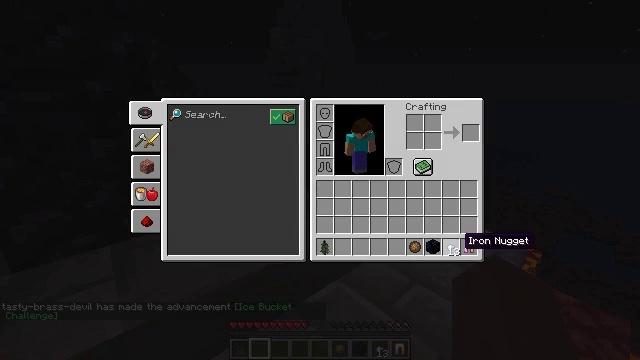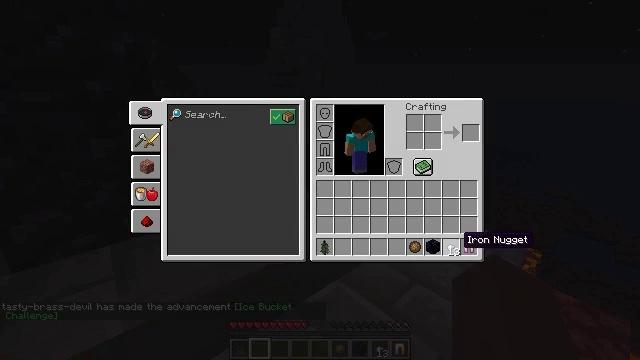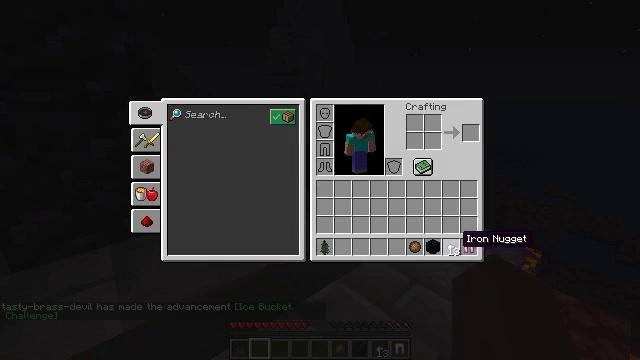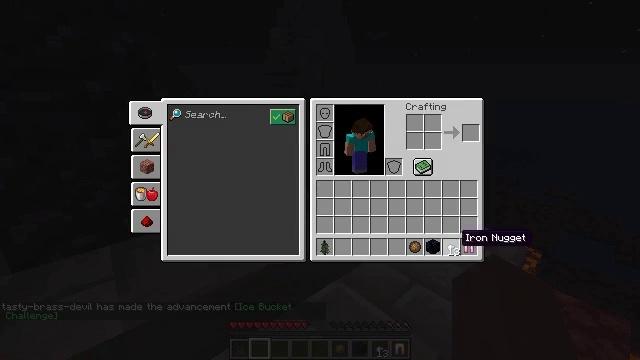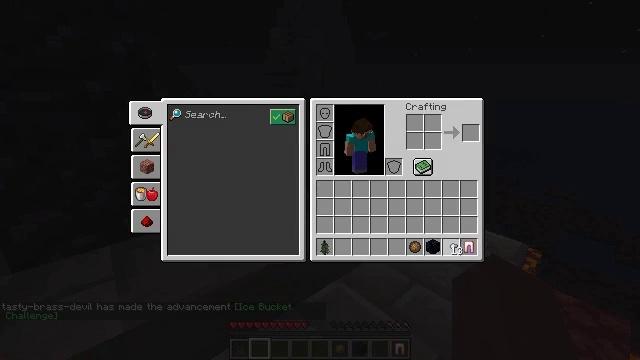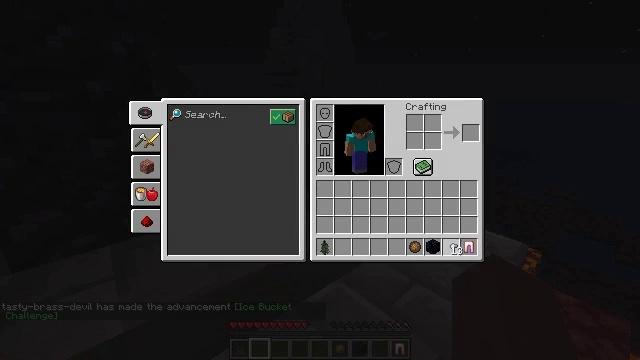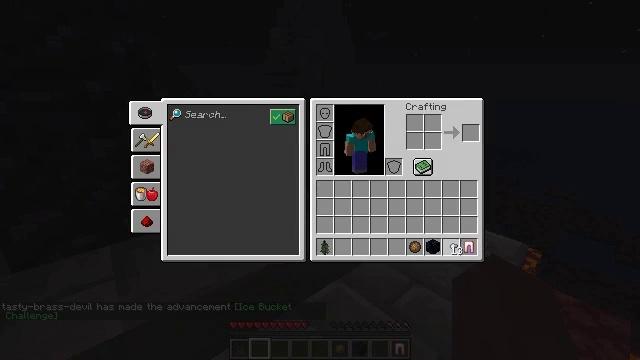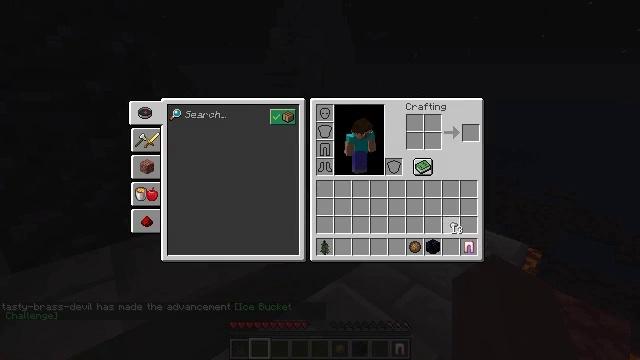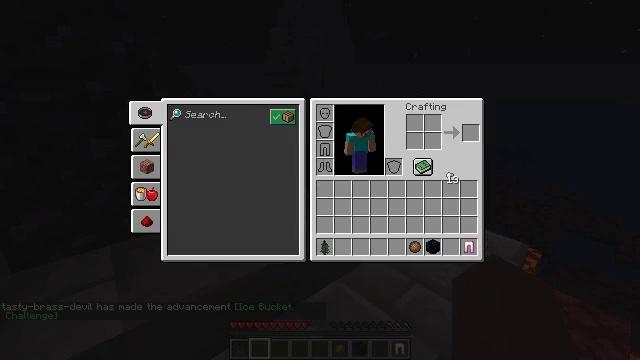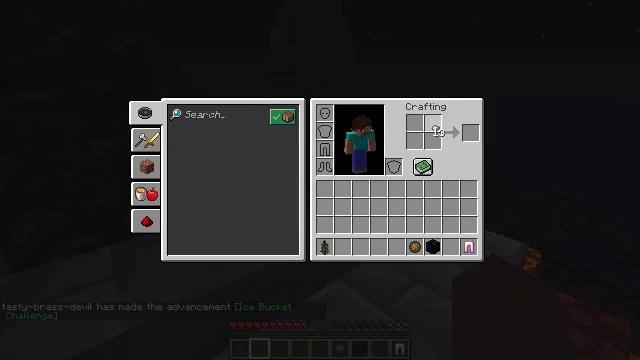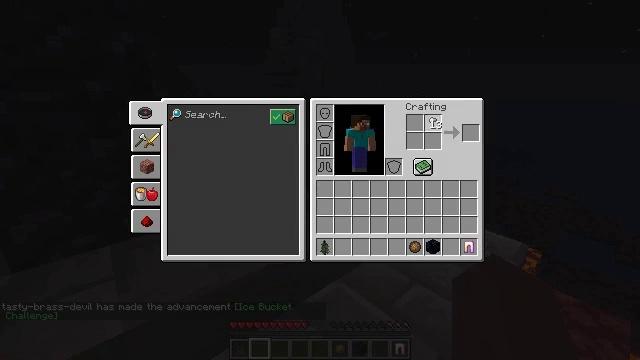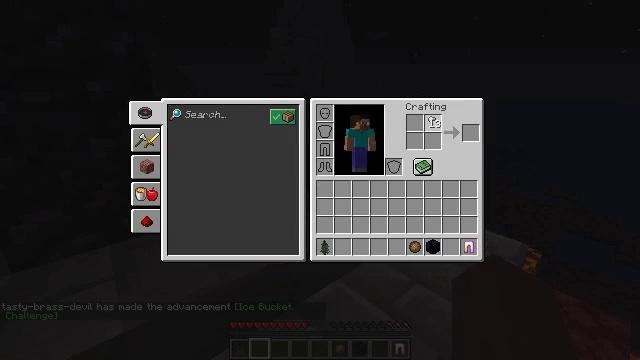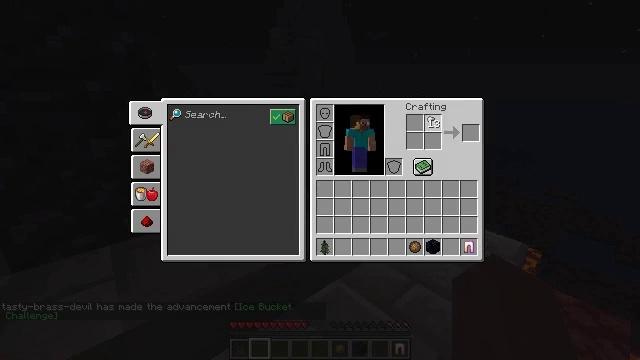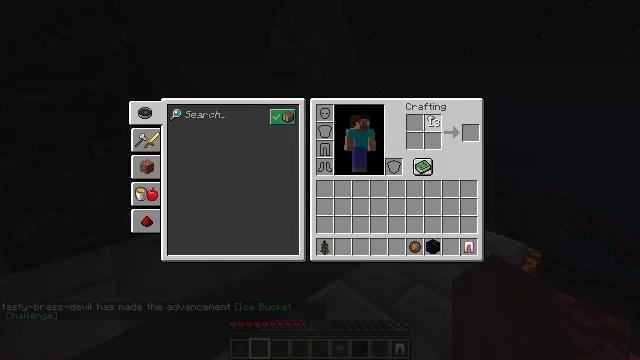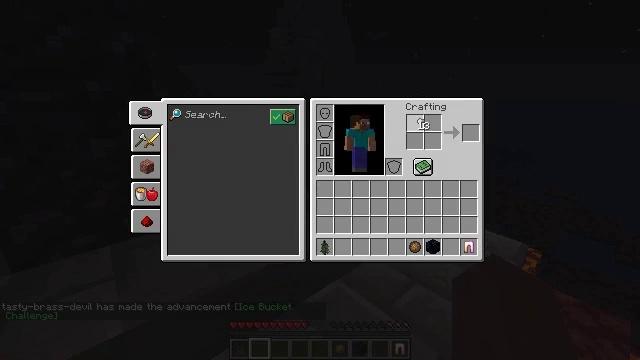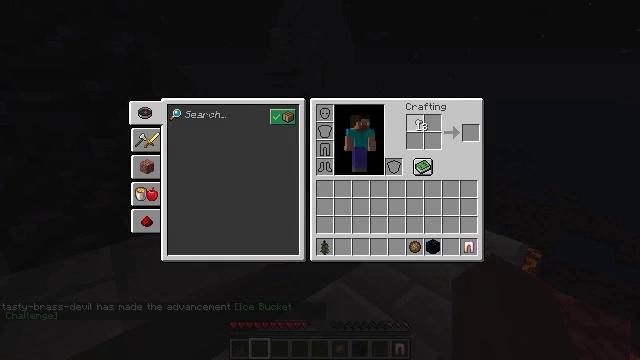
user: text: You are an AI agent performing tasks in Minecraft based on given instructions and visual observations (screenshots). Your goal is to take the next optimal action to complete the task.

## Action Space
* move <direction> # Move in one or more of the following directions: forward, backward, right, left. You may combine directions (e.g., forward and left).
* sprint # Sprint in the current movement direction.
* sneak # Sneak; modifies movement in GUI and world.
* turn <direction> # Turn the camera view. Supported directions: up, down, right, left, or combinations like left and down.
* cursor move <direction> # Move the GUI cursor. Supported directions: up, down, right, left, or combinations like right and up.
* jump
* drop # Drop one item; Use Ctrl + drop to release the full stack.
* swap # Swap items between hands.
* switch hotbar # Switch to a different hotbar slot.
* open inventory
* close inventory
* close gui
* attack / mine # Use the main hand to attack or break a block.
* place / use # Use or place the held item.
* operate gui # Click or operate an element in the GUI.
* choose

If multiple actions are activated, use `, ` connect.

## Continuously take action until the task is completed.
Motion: motion action
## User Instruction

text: Mine the sea lantern from the ocean monument.
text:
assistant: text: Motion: no_op
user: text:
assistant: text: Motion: no_op
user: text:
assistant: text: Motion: no_op
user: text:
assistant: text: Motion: operate gui
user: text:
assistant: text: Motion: operate gui
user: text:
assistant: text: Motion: operate gui
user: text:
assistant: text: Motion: cursor move up
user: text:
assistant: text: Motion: cursor move up
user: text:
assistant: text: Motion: cursor move left and up
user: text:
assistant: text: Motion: cursor move up
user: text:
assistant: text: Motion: no_op
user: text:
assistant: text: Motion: no_op
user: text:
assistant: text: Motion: no_op
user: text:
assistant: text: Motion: cursor move left
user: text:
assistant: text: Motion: no_op
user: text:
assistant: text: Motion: no_op
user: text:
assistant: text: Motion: choose
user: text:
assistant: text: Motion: choose
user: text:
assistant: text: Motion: choose
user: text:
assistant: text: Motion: no_op
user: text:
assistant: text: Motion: no_op
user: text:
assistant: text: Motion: cursor move down
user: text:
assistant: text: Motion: no_op
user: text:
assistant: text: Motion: no_op
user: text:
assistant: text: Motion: choose
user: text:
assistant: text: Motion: choose
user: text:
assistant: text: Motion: choose
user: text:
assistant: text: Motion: cursor move right, choose
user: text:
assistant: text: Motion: no_op
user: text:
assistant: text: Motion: no_op